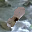
Label: 8